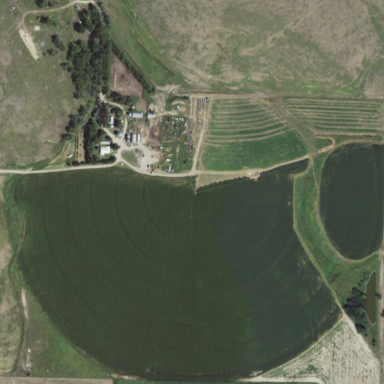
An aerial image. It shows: Farmland with pivot irrigation system.